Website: lowes
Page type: payment
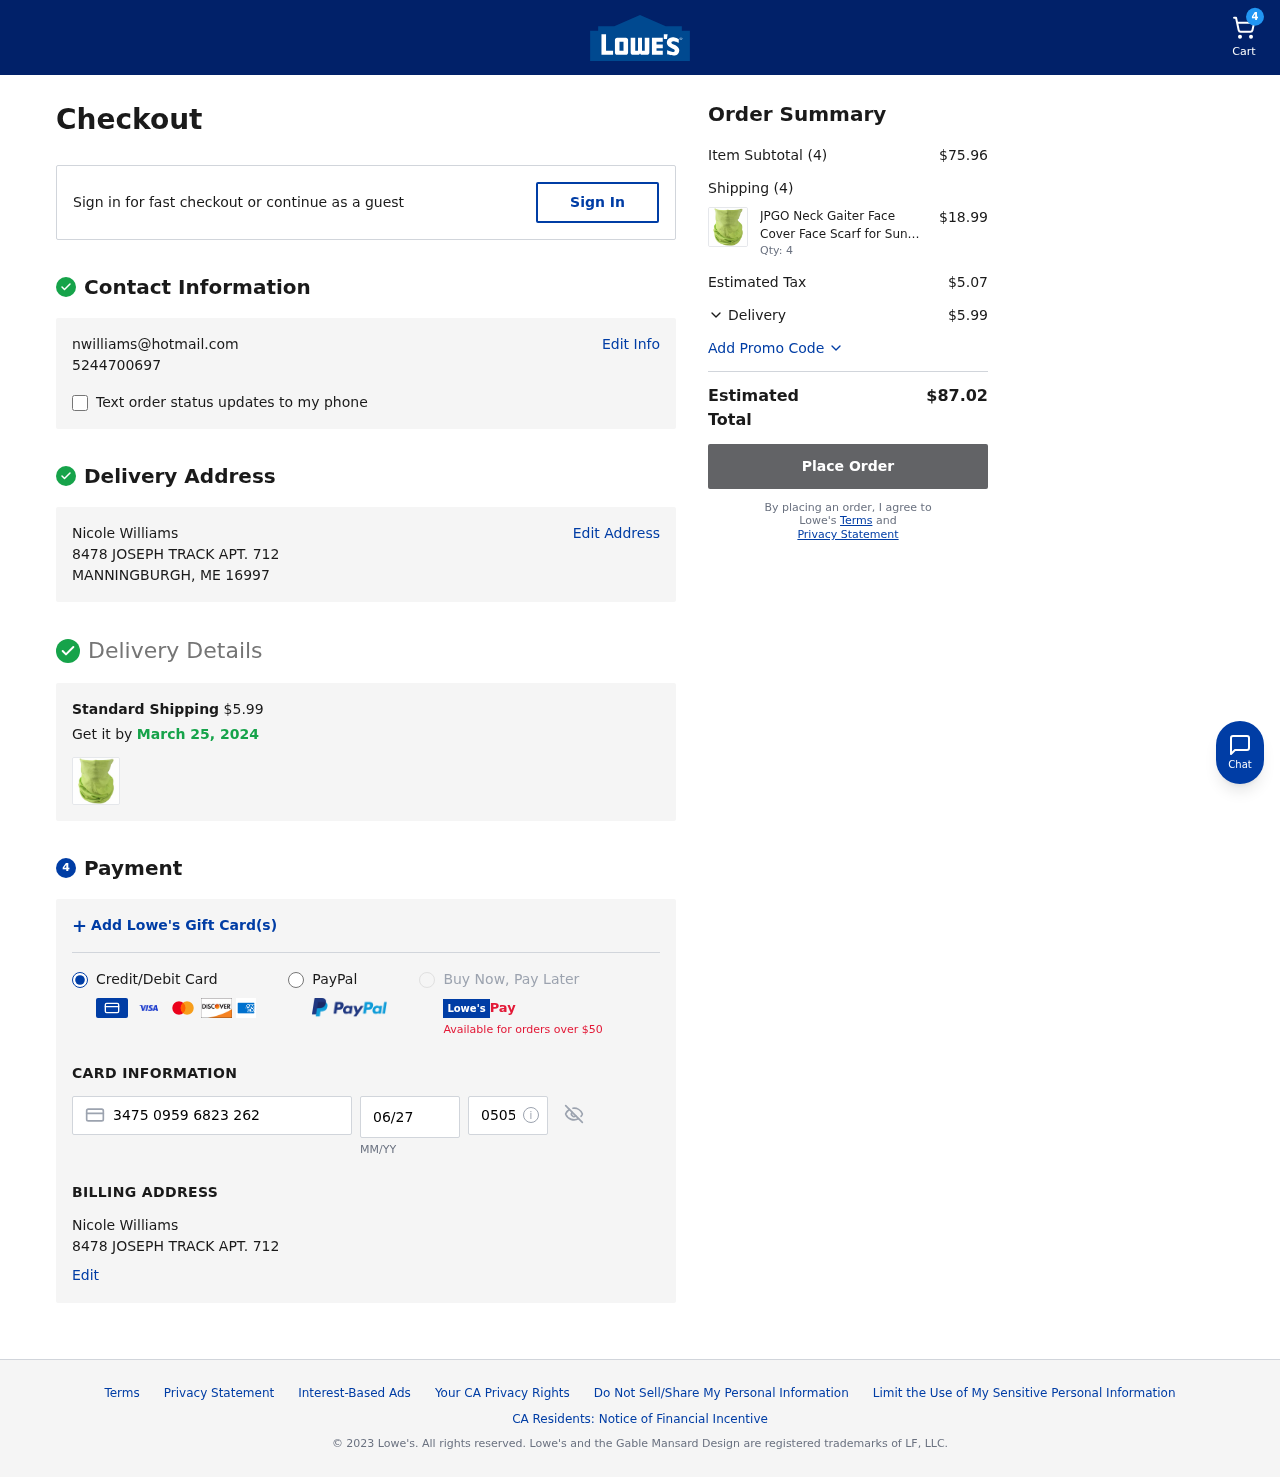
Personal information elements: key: PII_CARD_CVV
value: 0505
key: PII_CARD_EXPIRY
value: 06/27
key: PII_CARD_NUMBER
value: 3475 0959 6823 262
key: PII_EMAIL
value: nwilliams@hotmail.com
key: PII_FULLNAME
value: Nicole Williams
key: PII_FULLNAME2
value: Nicole Williams
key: PII_PHONE
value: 5244700697
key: PII_STREET
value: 8478 JOSEPH TRACK APT. 712
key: PII_STREET2
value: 8478 JOSEPH TRACK APT. 712
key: PII_CITY_STATE_ZIP
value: MANNINGBURGH, ME 16997
Product elements: key: PRODUCT1_NAME
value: JPGO Neck Gaiter Face Cover Face Scarf for Sun Protection Washable Reusable Balaclava Bandana 1 Piec
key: PRODUCT1_PRICE
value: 18.99
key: PRODUCT1_QUANTITY
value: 4
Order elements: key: ORDER_NUM_ITEMS
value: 4
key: ORDER_SHIPPING_COST
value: $5.99
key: ORDER_DELIVERY_DATE
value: March 25, 2024
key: ORDER_SUBTOTAL
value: $75.96
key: ORDER_NUM_ITEMS2
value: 4
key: ORDER_TAX
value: $5.07
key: ORDER_SHIPPING_COST2
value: $5.99
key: ORDER_TOTAL
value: $87.02